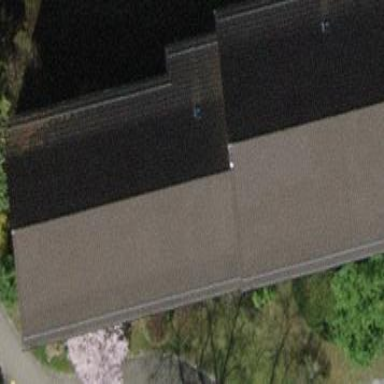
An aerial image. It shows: School building.